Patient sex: M
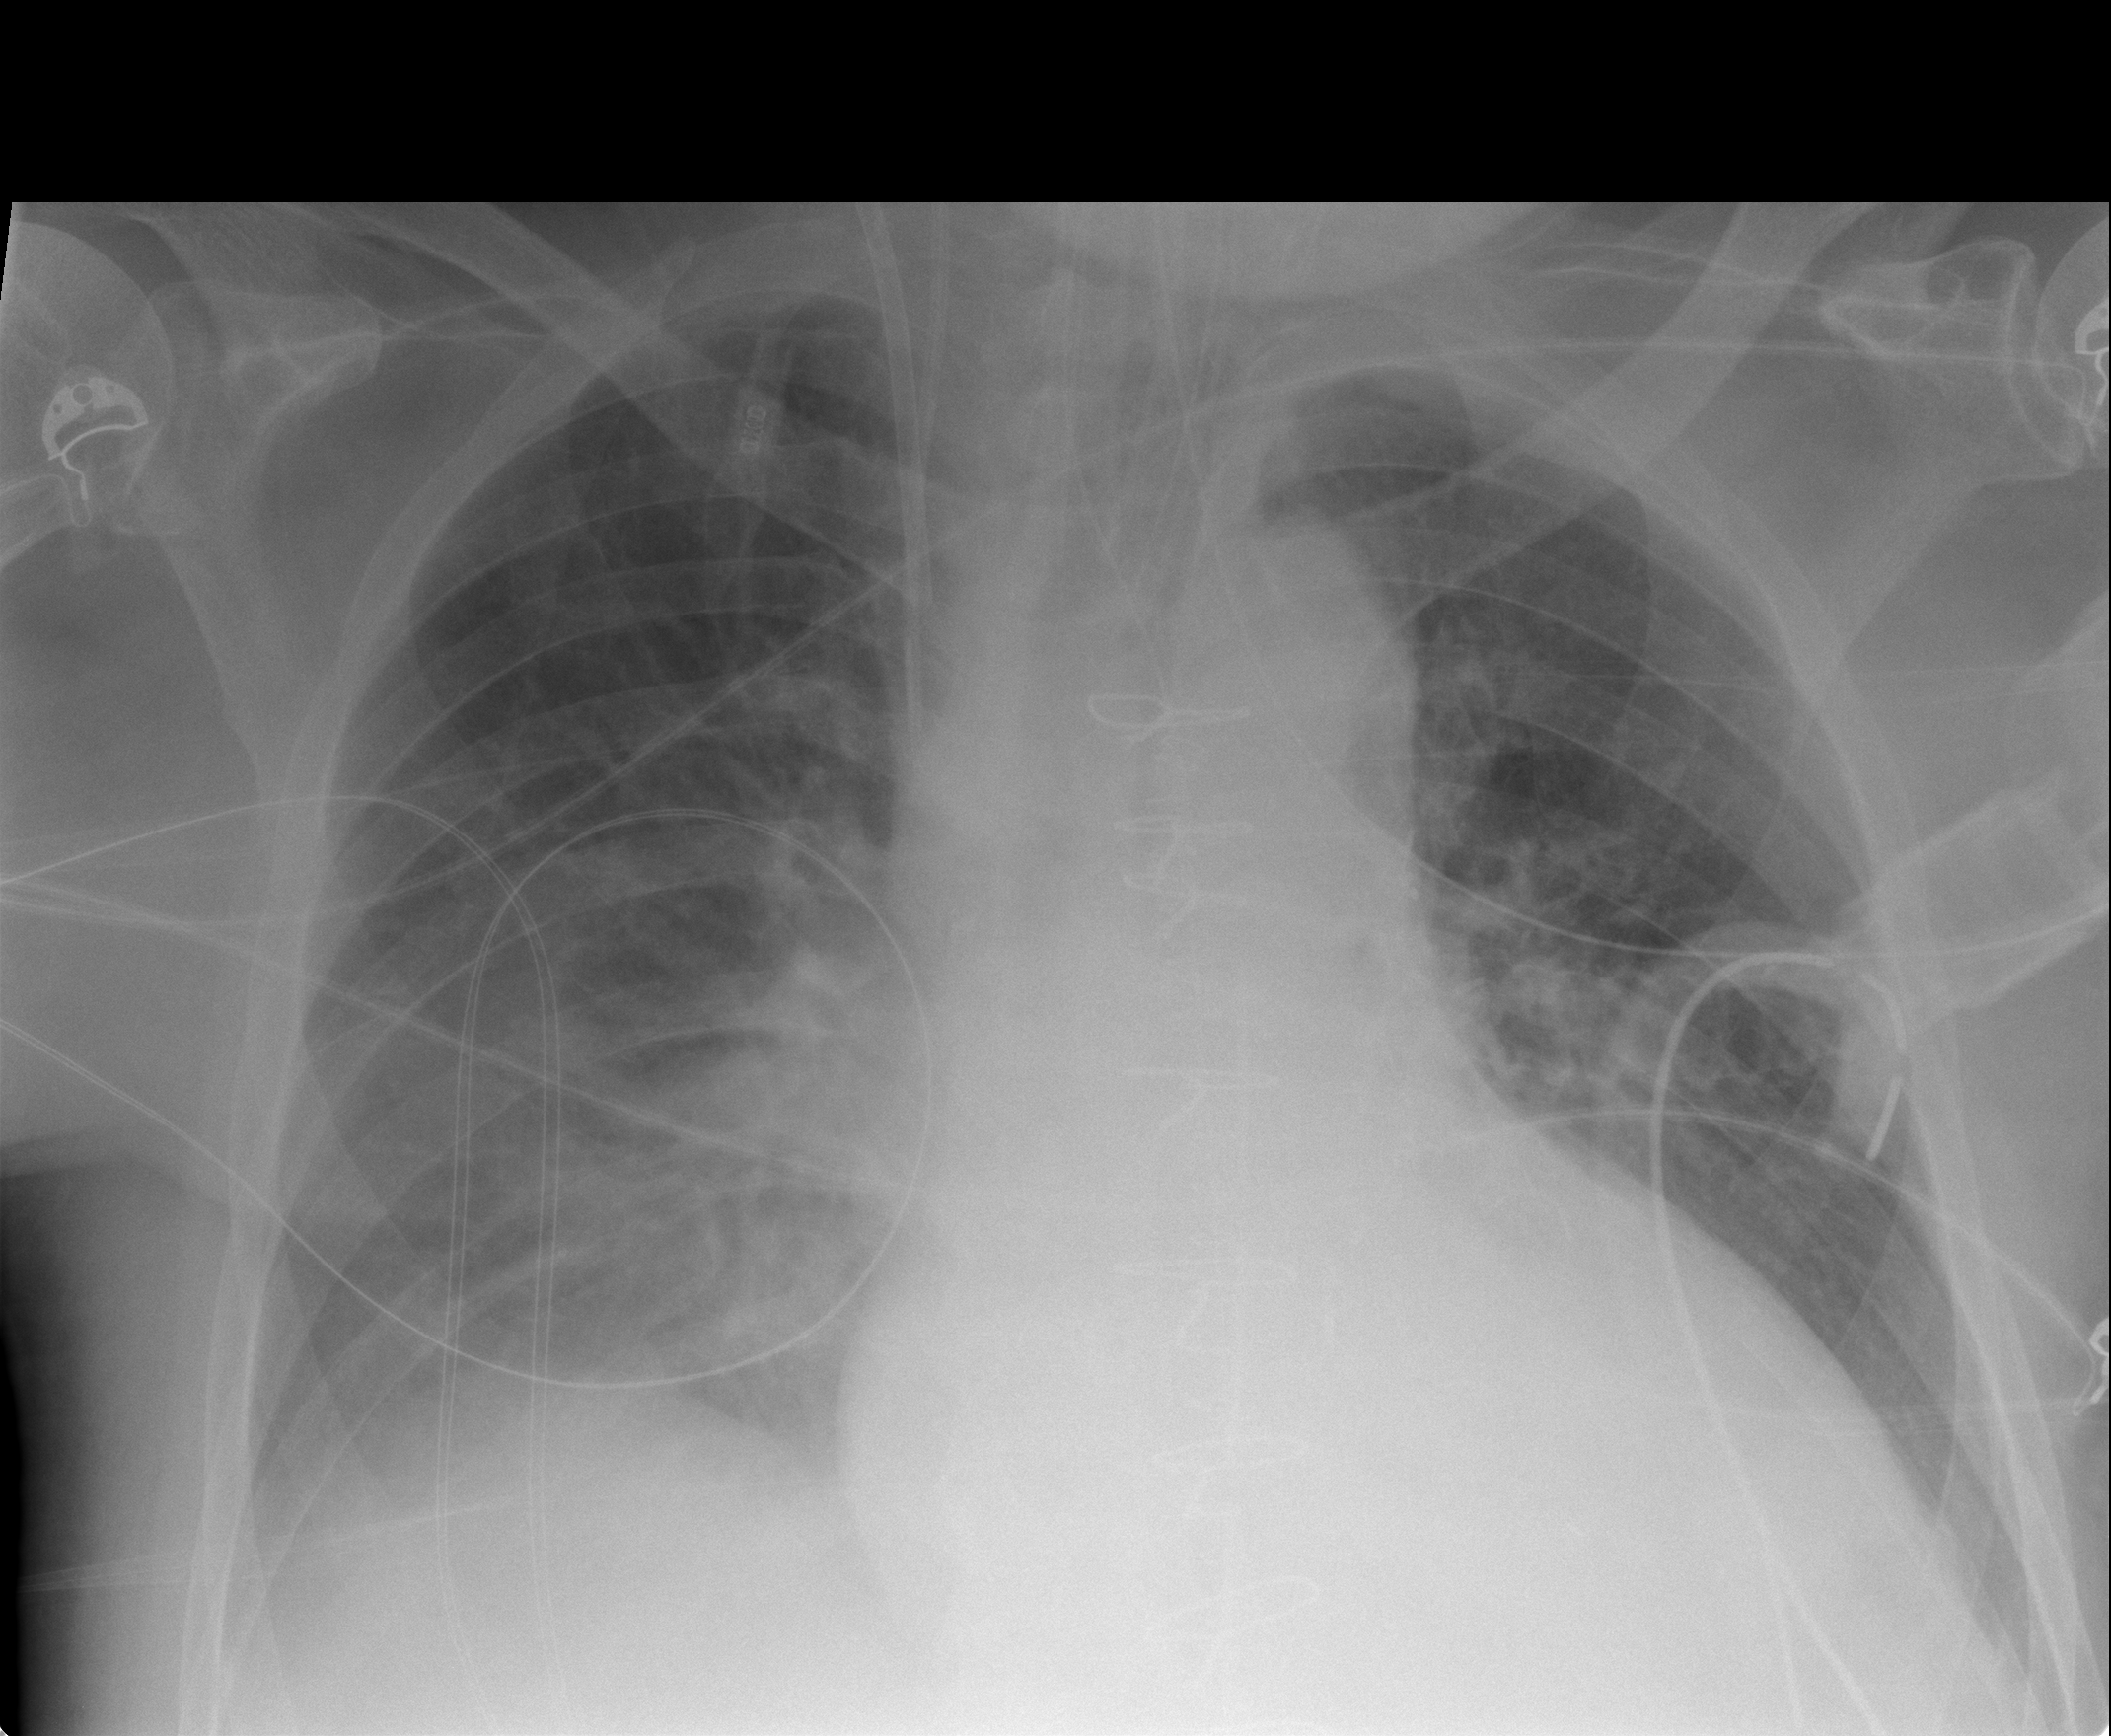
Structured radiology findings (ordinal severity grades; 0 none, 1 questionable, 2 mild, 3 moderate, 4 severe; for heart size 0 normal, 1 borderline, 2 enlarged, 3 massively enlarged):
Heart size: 2
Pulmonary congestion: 2
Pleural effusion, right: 2
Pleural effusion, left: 0
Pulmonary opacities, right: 0
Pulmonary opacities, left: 0
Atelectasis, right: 2
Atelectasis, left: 0